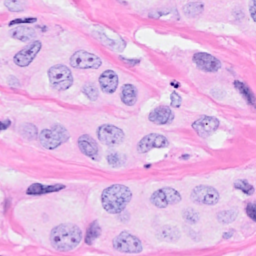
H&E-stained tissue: Breast